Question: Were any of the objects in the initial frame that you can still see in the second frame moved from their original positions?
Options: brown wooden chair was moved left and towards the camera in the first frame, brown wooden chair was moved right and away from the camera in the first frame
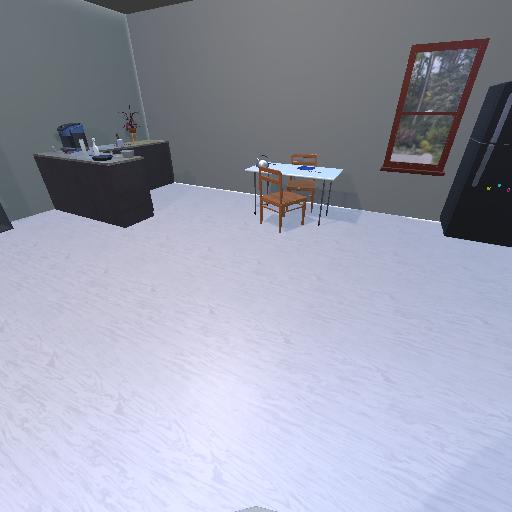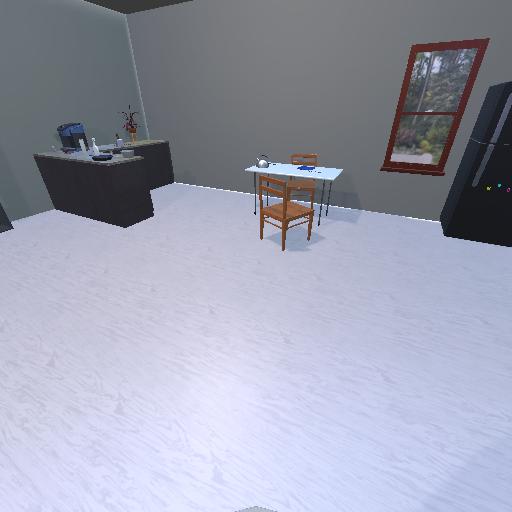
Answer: brown wooden chair was moved left and towards the camera in the first frame